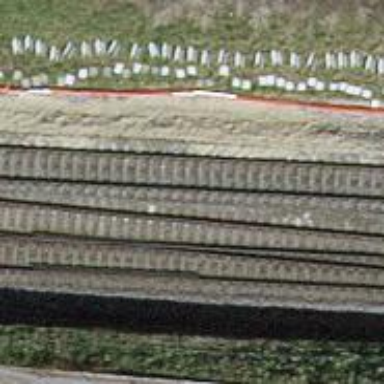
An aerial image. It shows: Railway track with contact lines for electrification.